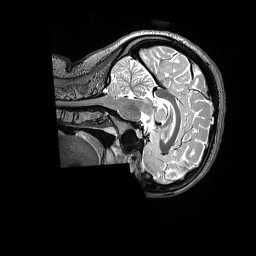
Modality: T2w
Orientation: sagittal
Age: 25
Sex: female
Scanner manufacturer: siemens
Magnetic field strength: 3 T
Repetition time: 3.2 s
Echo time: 0.562 s